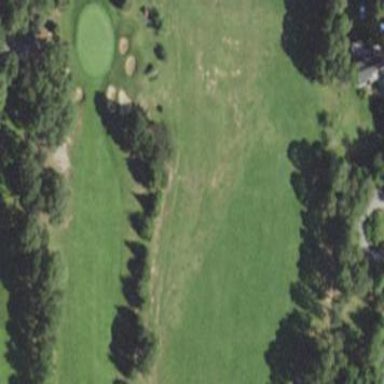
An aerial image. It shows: Grassy area designated as driving range for golf.